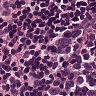
Metastatic tissue present: yes